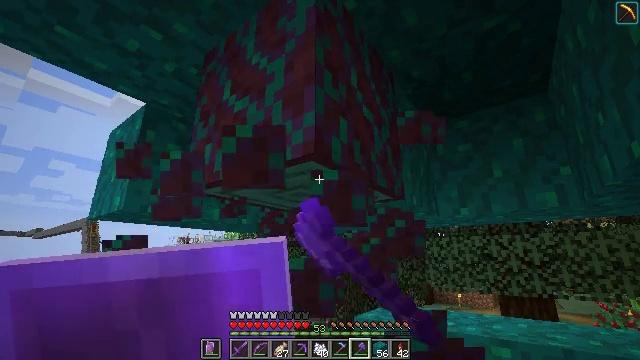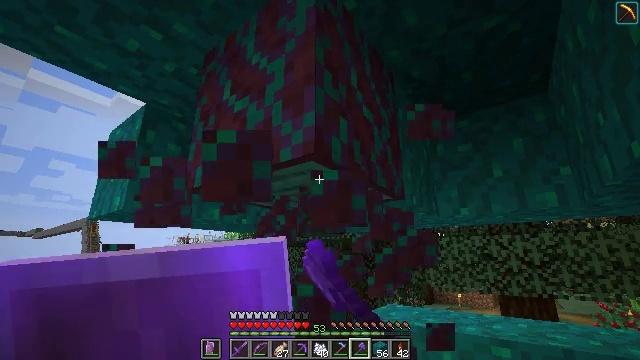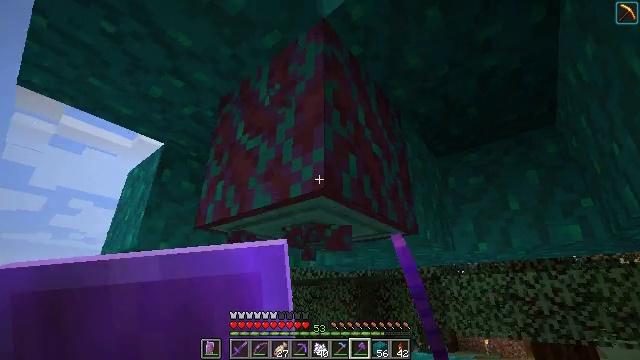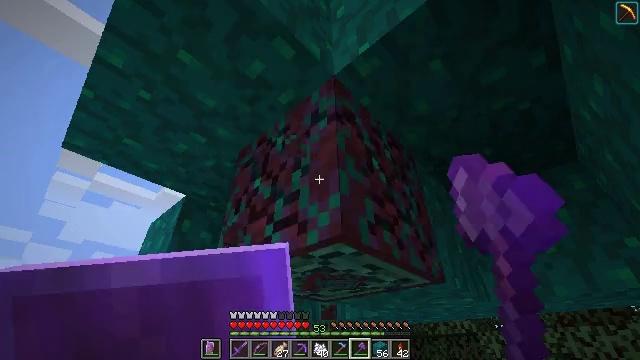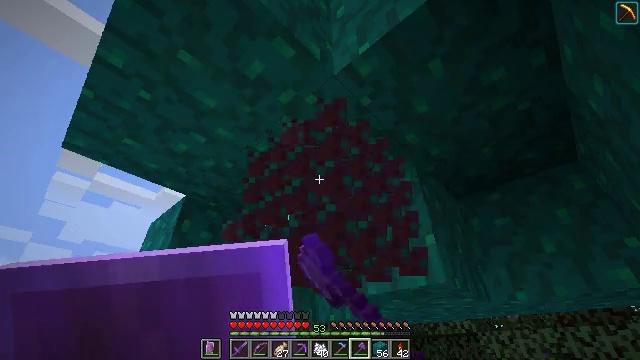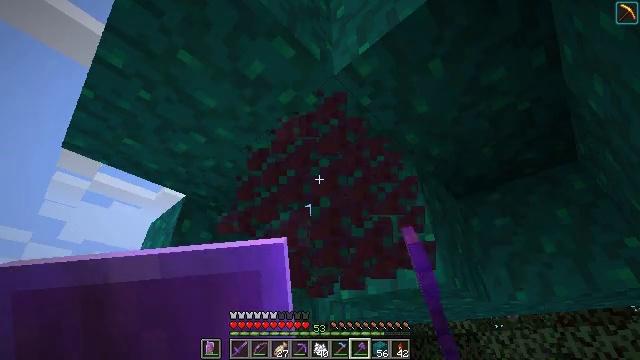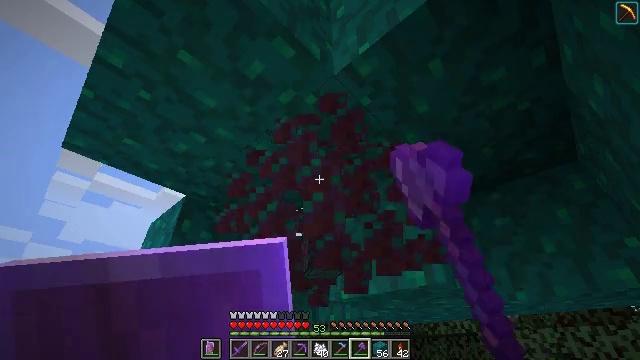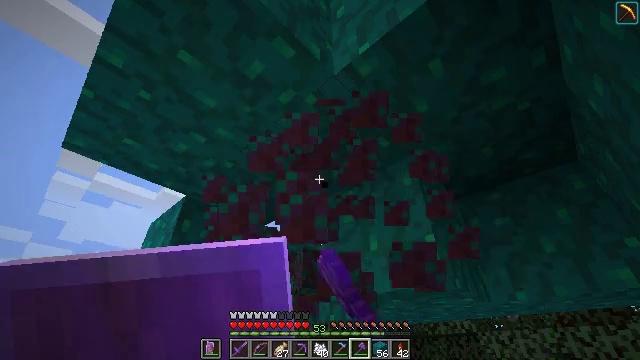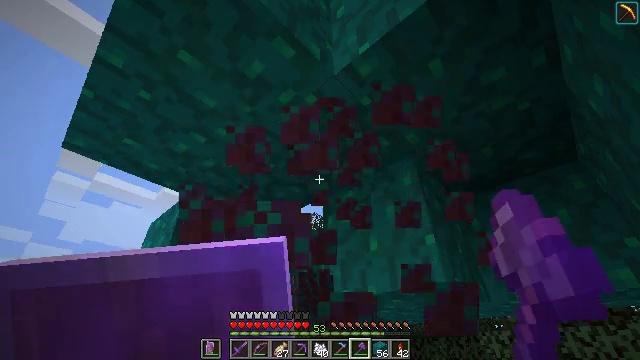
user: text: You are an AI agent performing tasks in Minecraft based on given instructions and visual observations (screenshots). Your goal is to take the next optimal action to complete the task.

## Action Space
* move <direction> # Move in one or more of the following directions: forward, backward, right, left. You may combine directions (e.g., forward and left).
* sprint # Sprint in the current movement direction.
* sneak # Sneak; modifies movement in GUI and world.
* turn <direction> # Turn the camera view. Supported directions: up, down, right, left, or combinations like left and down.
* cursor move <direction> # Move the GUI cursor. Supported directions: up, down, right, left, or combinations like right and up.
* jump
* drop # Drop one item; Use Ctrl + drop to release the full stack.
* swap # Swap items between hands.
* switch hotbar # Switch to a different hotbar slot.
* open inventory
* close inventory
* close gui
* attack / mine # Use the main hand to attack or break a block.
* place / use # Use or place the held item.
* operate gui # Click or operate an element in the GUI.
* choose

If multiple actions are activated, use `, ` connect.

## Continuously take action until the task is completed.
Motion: motion action
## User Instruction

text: Chop down the warped stem from the warped forest.
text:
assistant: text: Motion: attack / mine
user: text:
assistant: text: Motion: turn left and up, attack / mine
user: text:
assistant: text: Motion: turn left and up, attack / mine
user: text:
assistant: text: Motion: attack / mine
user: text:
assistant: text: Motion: attack / mine
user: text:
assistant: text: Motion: attack / mine
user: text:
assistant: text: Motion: attack / mine
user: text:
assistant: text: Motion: attack / mine
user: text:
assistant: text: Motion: attack / mine